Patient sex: M
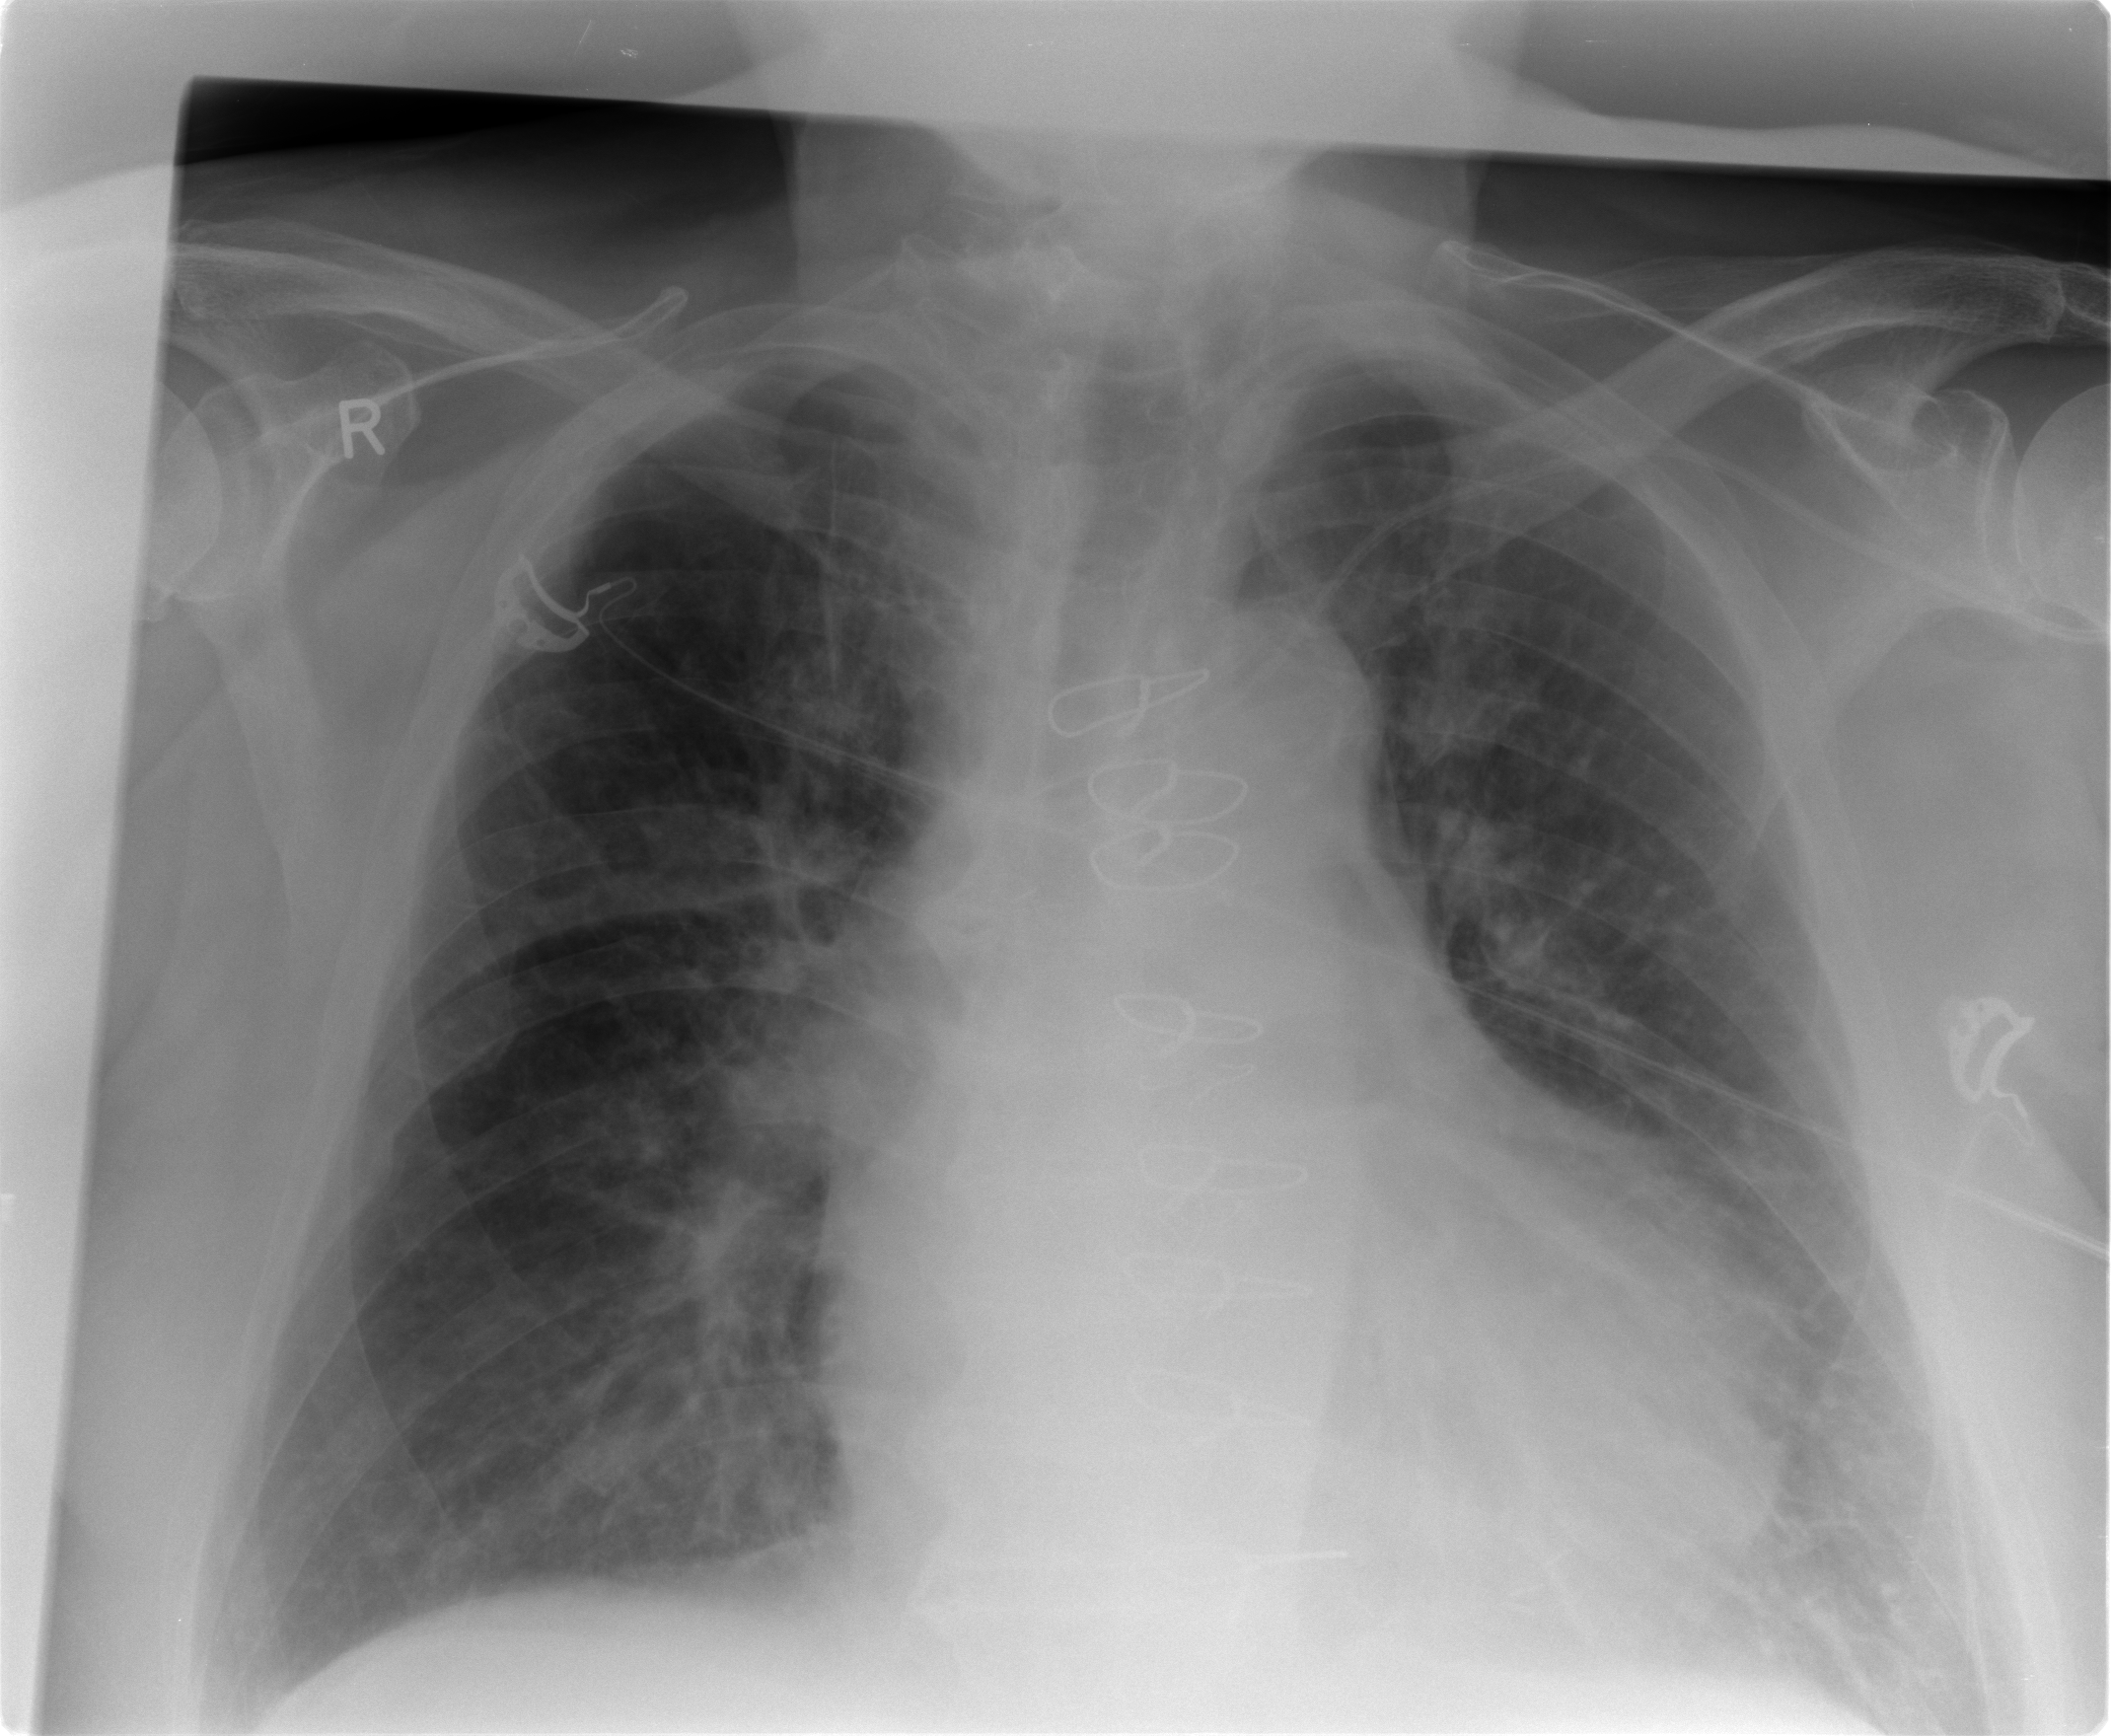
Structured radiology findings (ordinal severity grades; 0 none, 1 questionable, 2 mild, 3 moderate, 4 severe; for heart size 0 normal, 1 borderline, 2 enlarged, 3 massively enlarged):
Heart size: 2
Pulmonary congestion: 2
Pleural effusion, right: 1
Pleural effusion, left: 1
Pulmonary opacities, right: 1
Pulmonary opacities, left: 0
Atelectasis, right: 2
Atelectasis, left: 2